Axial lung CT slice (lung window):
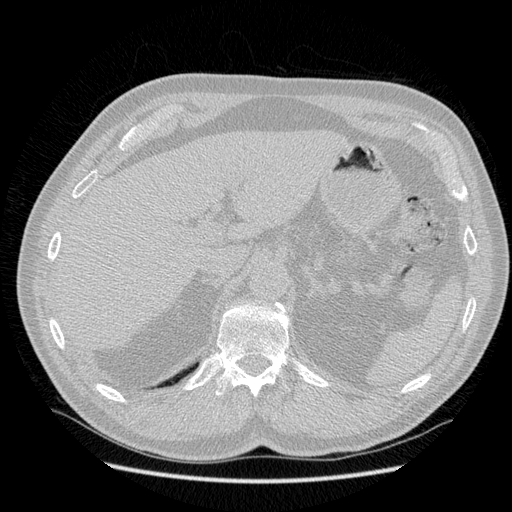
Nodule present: no